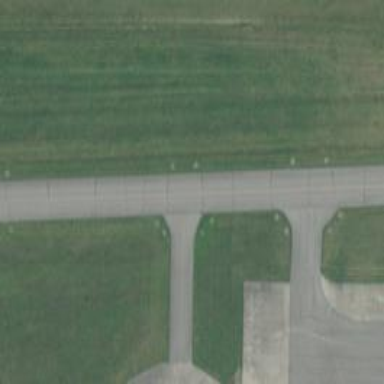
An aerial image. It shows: Image of taxiway at airport.